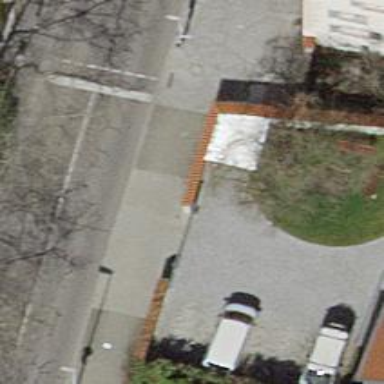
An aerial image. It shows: Entrance with barrier.